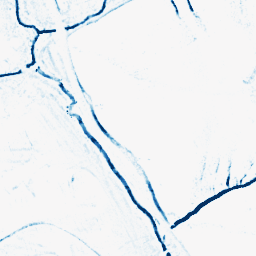
Category: morphological
Decomposition family: morphological_square
Decomposition parameters: operation: closing
size: 5
Upsampling method: bilinear
Upsampling parameters: scale: 2
Upsampling scale: 2